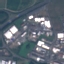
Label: Industrial